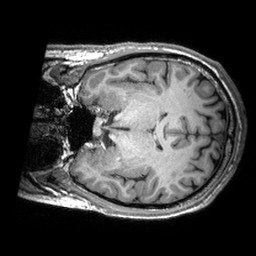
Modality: T1w
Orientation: coronal
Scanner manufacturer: siemens
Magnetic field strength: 3 T
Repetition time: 2.53 s
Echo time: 0.00288 s